Field crop: maize
Growth stage: 2
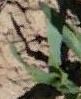
Species: maize